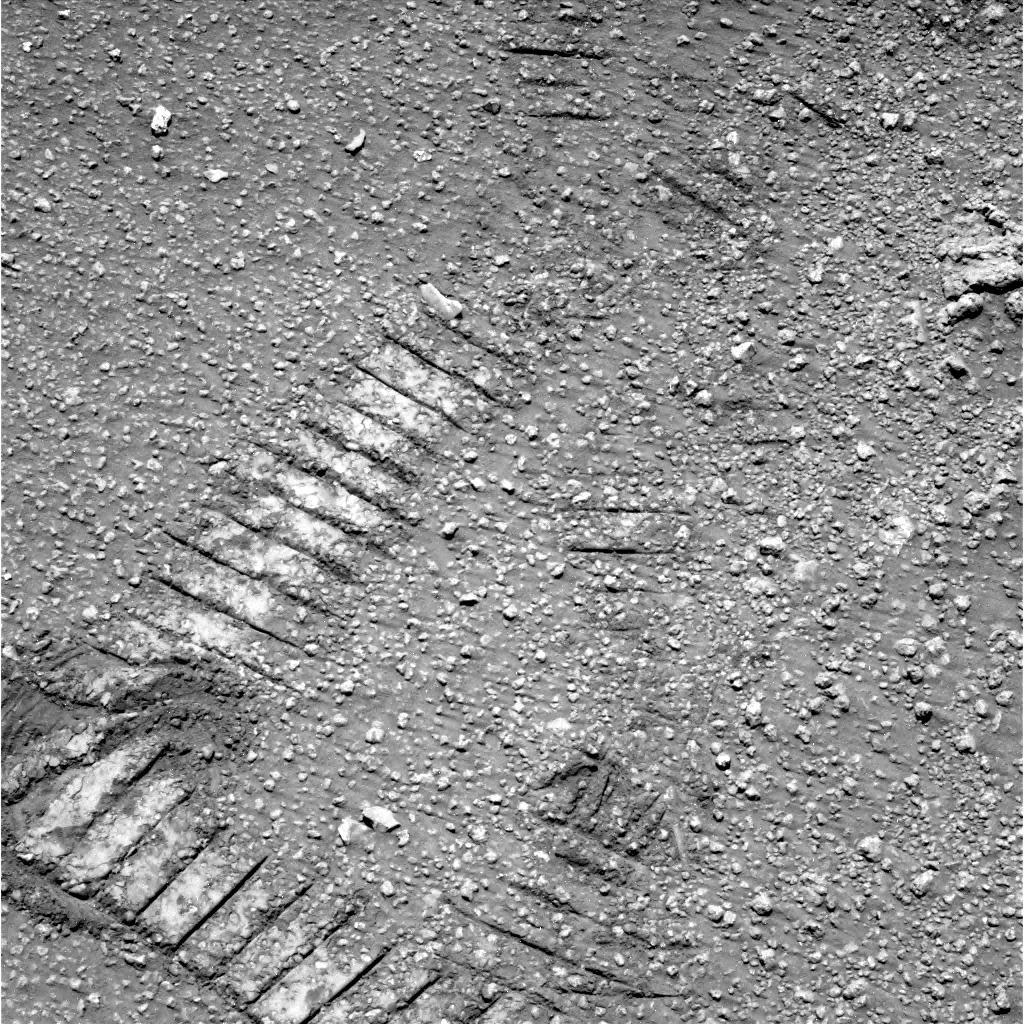
Terrain classes present: Bedrock, Gravel / Sand / Soil, Rock, Shadow, Track